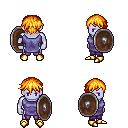
a pixel art fantasy rpg character, male body template, dark elf, purple skin, chain tabard jacket, magenta pants, light blonde short bangs hairstyle, bracelets, gold boots, shield, four views (front, back, left, right), 2x2 character sprite sheet, small pixel art, hard edges, no anti-aliasing